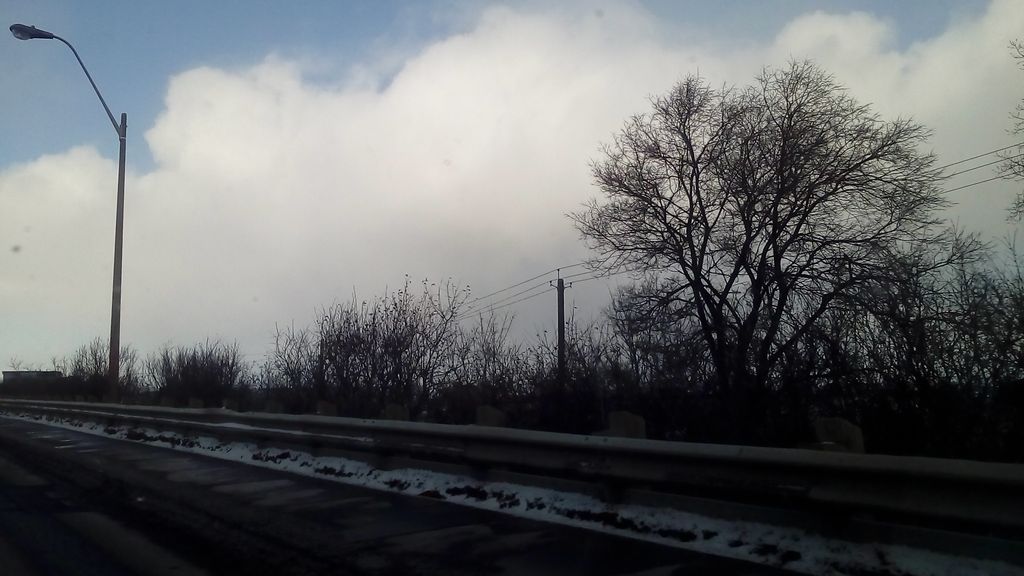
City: ottawa-gatineau